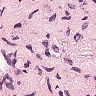
Metastatic tissue present: no